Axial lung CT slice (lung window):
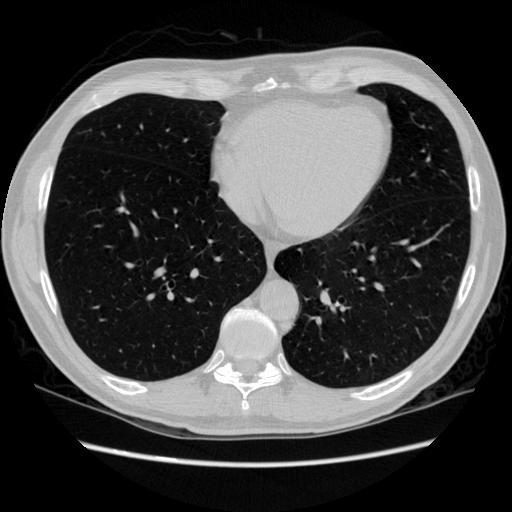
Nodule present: no